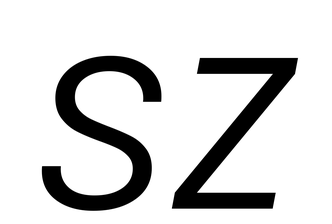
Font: Poppins-LightItalic